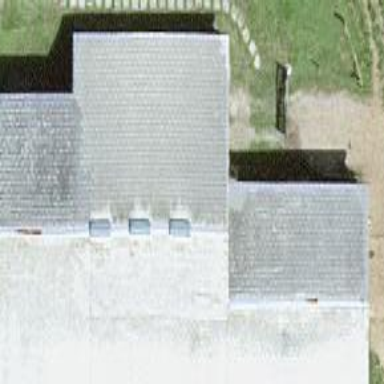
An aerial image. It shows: Farm auxiliary building.